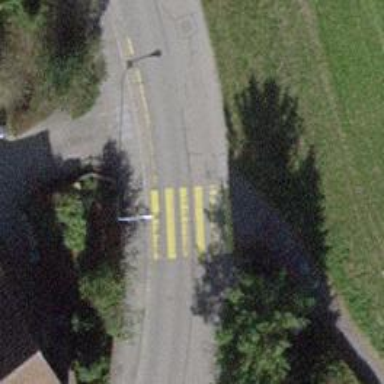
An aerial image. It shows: Uncontrolled zebra crossing.